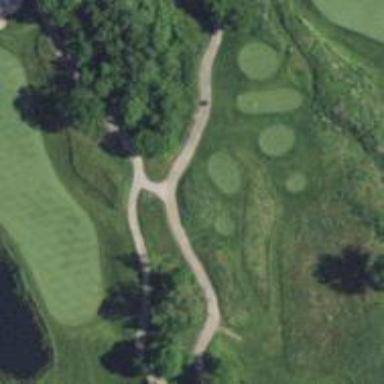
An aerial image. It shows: Pathway for golfing.